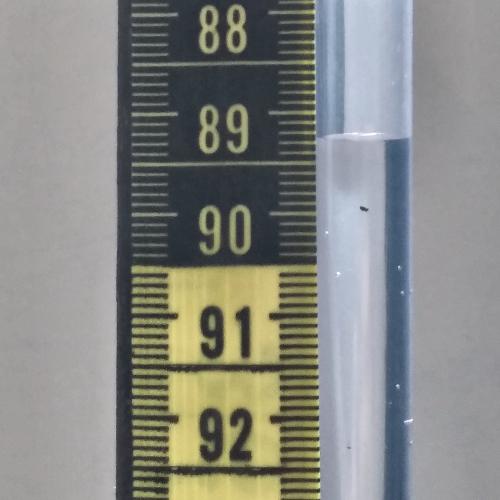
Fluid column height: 89.3 cm